Interaction volume radius: 10 \u00c5
Interaction volume height: 15 \u00c5
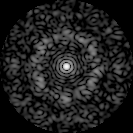
Disorder parameter: 0.7671